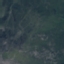
Land use / land cover: HerbaceousVegetation